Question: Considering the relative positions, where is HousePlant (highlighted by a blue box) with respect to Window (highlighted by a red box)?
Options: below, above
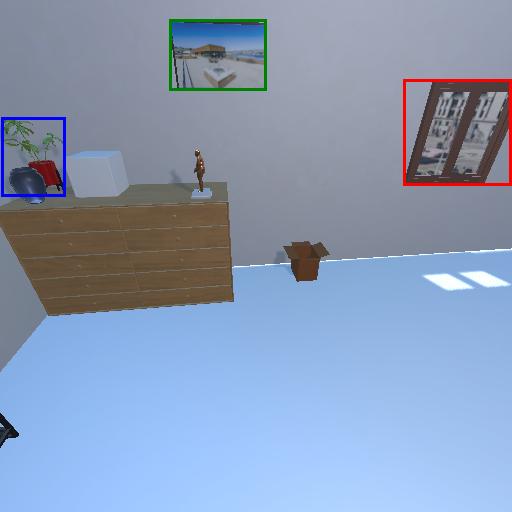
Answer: below